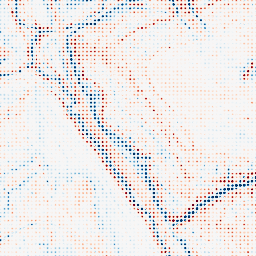
Category: edge_preserving
Decomposition family: bilateral
Decomposition parameters: d: 15
sigma_color: 50
sigma_space: 50
Upsampling method: sinc_blackman
Upsampling parameters: scale: 8
kernel_size: 4
Upsampling scale: 8